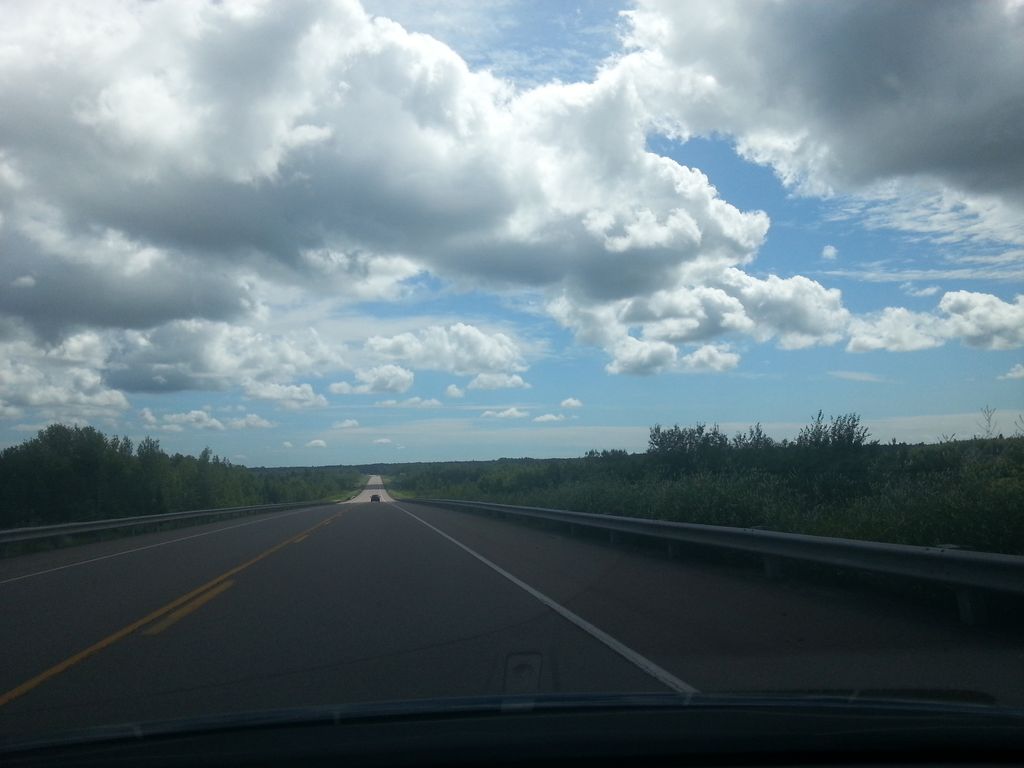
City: charlottetown